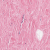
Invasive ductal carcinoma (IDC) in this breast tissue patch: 0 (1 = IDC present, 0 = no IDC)